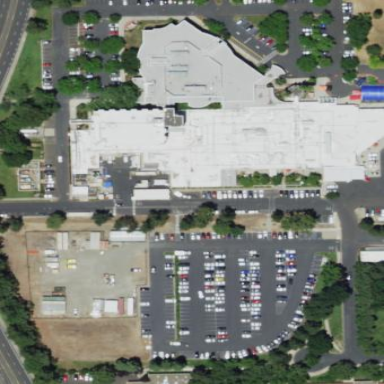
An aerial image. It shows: Hospital providing healthcare services.